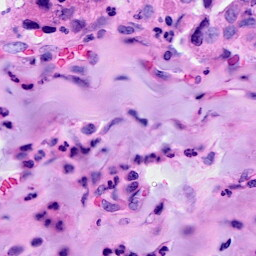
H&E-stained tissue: Breast